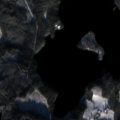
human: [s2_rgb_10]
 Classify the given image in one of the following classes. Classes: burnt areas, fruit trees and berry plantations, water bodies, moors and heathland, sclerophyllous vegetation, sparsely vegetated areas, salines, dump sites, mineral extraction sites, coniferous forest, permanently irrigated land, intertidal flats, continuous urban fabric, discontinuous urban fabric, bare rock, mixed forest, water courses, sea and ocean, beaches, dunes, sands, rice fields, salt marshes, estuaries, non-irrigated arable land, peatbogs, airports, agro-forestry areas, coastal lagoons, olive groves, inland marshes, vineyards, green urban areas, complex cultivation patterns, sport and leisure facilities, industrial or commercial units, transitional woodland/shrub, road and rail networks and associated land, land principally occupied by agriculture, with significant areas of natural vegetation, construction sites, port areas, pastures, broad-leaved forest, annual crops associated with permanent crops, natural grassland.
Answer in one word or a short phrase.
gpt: coniferous forest, mixed forest, water bodies